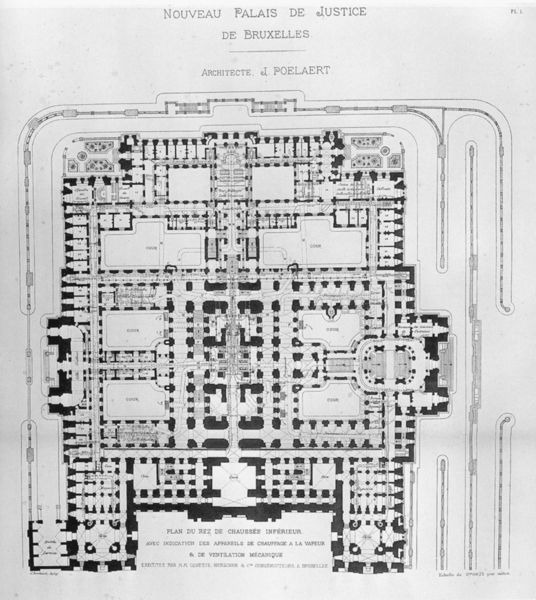
Titel: Gerichtshof Brüssel, Plan Erdgeschoss, innen
Schlagwörter: flügel, säulen, zeichnung, gebäude, schloss, architektur, blatt, turm, terrasse, schrift, mauer, saal, symmetrie, eingang, innenhof, palast, groß, text, beschriftung, räume, entwurf, mauern, plan, achse, quadrat, grundriss, palais, aufriss, gänge, flure, justizpalast, brüssel, bruxelles, poelaert, jutizpalast